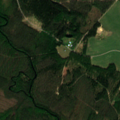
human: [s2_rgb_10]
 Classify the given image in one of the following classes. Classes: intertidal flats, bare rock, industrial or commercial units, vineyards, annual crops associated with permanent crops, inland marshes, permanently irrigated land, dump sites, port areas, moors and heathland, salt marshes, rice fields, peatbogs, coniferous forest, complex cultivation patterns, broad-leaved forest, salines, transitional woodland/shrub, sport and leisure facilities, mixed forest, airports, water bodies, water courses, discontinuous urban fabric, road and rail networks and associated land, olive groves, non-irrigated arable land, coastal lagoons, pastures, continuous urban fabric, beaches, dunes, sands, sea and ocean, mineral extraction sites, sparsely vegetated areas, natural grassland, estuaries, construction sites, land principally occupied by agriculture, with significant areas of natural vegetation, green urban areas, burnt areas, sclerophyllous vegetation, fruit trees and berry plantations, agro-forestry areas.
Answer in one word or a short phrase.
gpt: land principally occupied by agriculture, with significant areas of natural vegetation, coniferous forest, mixed forest